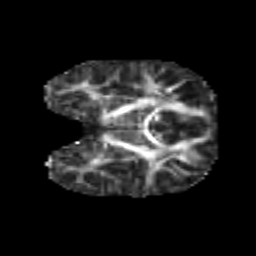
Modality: FA
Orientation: coronal
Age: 5
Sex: male
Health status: healthy